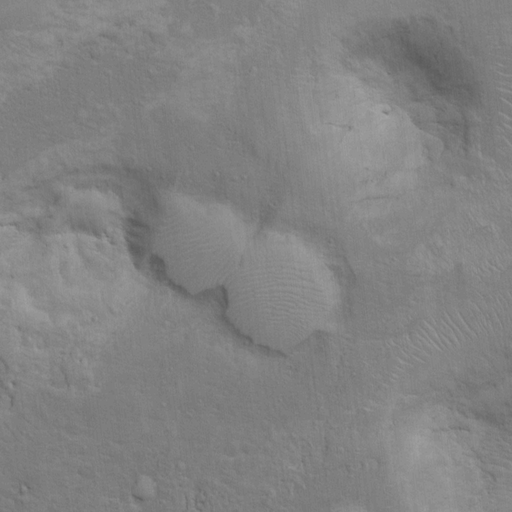
Objects detected: cone, cone, cone